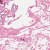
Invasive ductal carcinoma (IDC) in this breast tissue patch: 0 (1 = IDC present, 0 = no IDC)